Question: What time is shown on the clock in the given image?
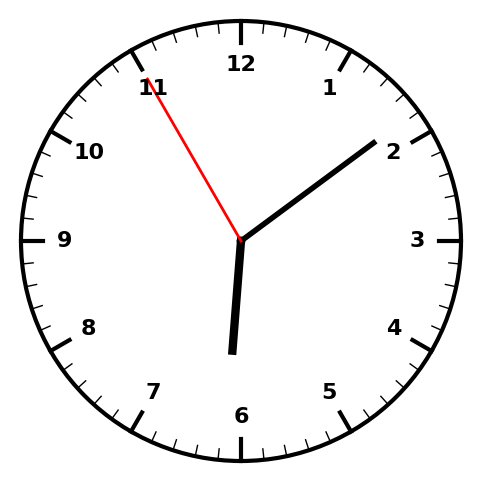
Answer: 06:08:55